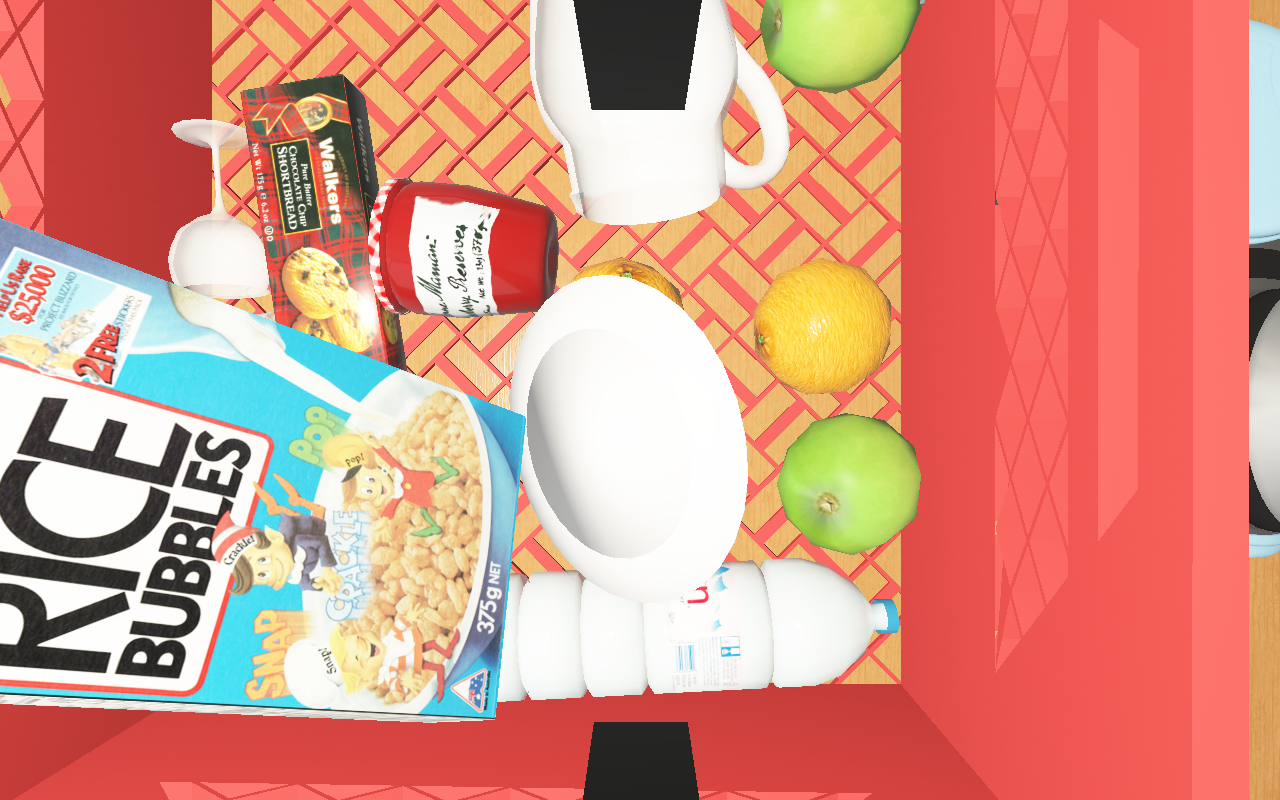
Objects in the scene:
apple
apple
orange
orange
honey jar
jam jar
cereal box
cereal box
biscuit box